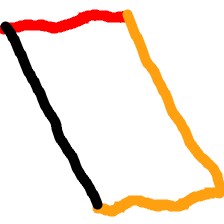
Shape: parallelogram